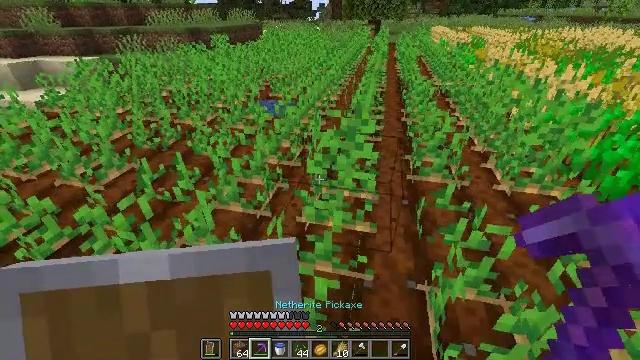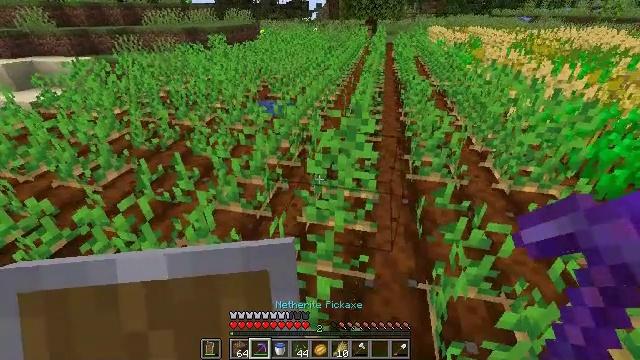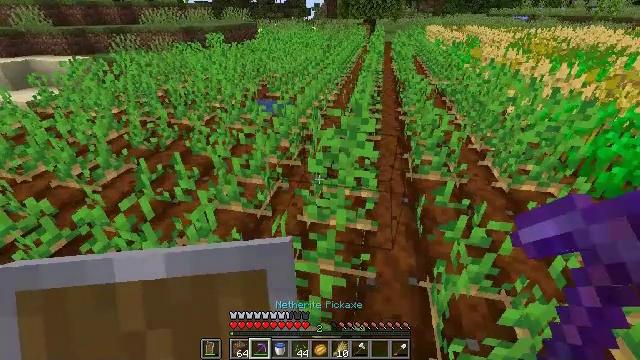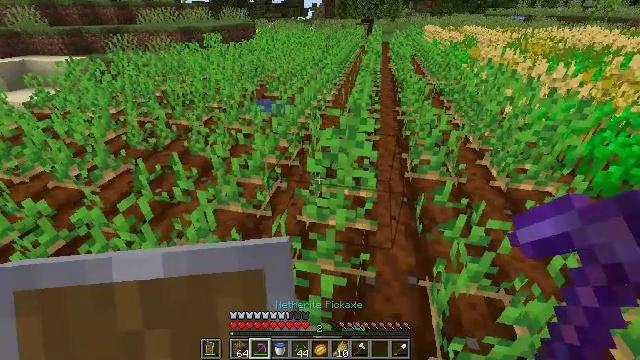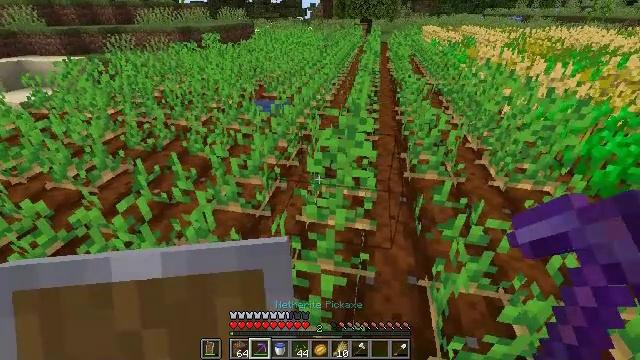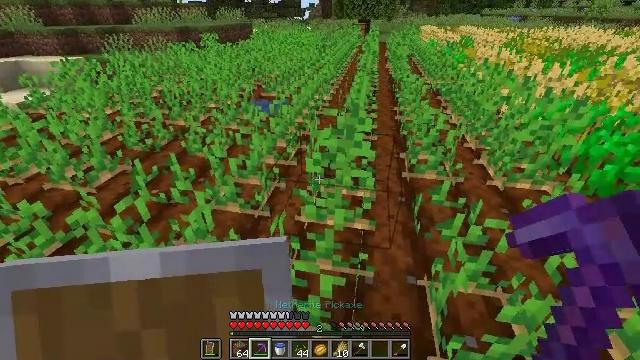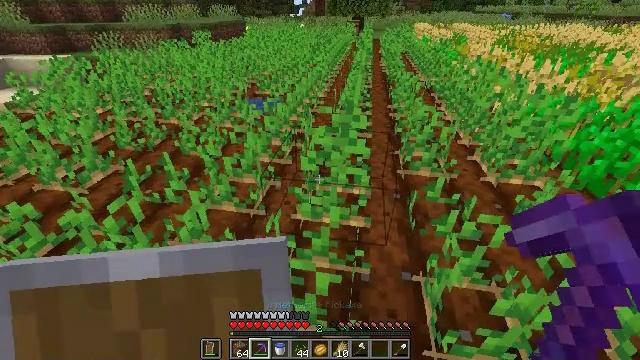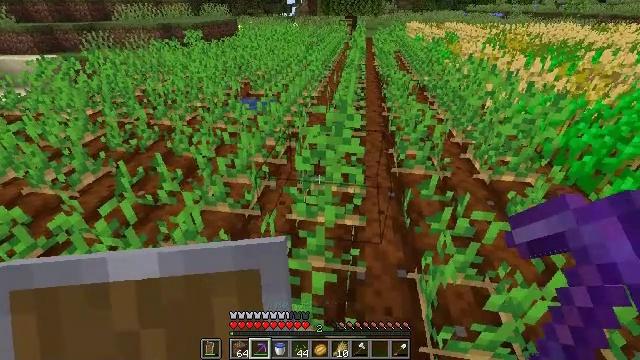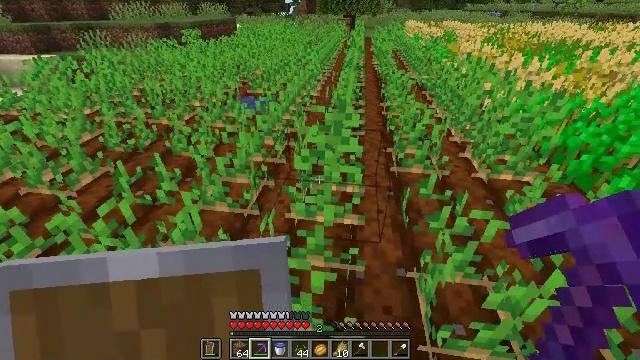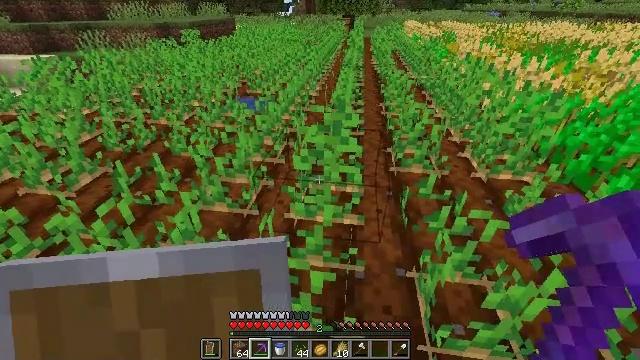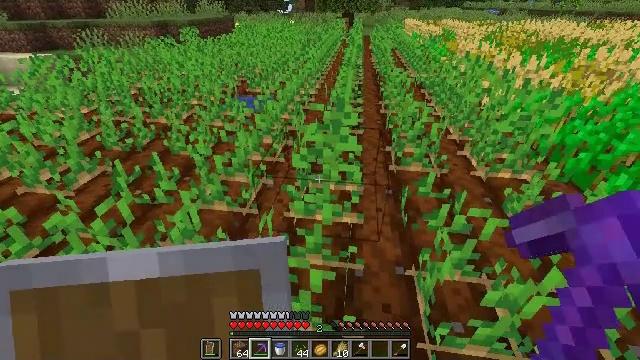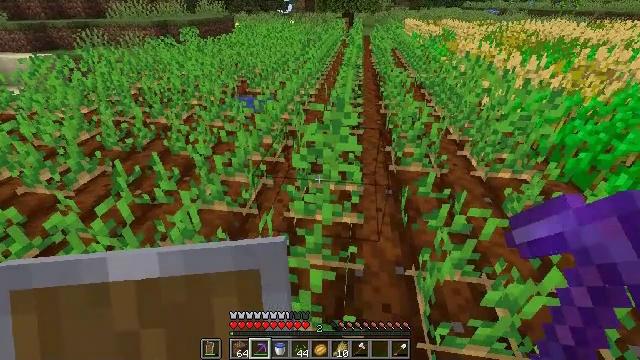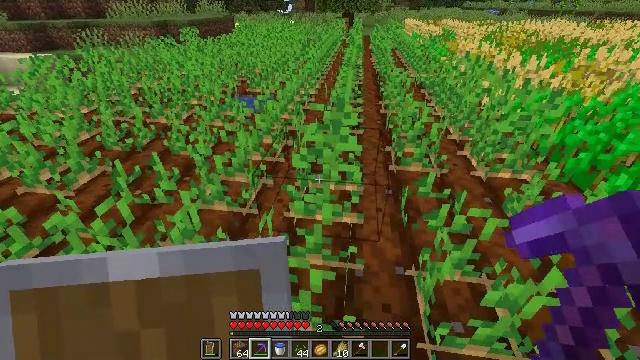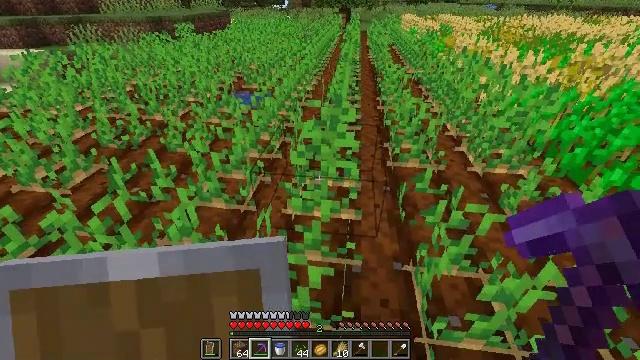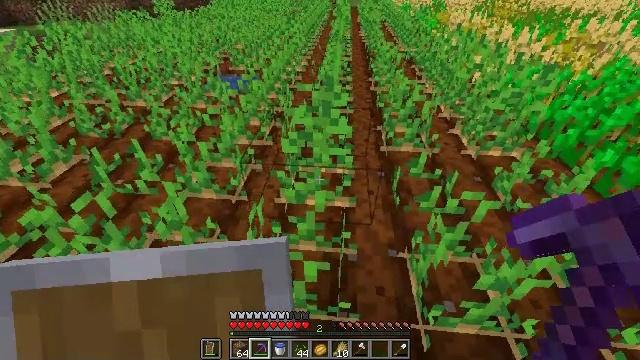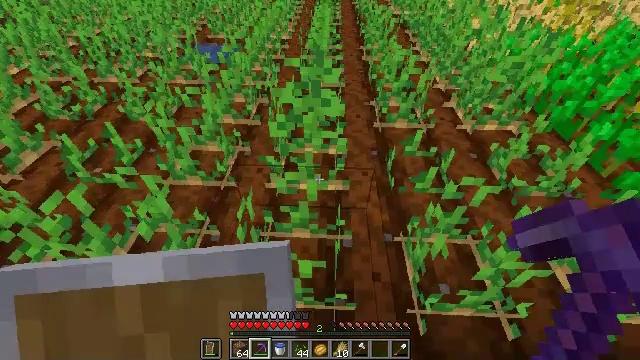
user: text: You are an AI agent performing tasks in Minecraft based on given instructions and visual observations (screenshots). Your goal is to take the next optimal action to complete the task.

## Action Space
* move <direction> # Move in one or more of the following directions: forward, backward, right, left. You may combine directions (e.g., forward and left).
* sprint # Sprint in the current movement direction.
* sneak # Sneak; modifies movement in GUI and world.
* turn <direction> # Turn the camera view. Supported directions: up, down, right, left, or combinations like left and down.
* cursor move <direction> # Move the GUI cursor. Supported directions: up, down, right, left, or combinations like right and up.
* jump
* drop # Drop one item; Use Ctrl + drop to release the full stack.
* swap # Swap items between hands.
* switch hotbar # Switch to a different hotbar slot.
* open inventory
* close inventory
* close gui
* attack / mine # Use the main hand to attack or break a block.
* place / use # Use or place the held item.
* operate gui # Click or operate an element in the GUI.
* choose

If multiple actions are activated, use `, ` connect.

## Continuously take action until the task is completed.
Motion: motion action
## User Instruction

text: Harvest potatoes.
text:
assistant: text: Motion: no_op
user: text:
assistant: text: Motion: no_op
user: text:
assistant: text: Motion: no_op
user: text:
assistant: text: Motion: no_op
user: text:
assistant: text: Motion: no_op
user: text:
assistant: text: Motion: turn right
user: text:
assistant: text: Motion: turn right
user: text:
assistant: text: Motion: no_op
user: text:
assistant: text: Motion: no_op
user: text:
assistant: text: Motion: no_op
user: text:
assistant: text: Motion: no_op
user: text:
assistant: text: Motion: no_op
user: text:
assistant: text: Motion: no_op
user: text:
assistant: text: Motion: move forward, turn right and down
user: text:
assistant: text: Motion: move forward, turn right and down
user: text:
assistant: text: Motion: move forward, turn down
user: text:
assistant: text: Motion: move forward, turn down
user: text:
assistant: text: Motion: move forward, turn down
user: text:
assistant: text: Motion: turn down
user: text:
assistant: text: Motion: turn down
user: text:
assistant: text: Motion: turn down
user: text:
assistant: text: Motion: turn down
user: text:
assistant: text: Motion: turn down
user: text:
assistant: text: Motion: no_op
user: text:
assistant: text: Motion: no_op
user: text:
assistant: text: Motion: no_op
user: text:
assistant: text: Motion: no_op
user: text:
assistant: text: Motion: no_op
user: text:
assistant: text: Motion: no_op
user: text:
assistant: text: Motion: no_op